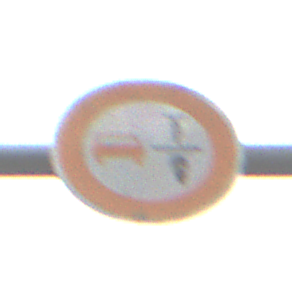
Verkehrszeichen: VerbotUeberholenEinspurigeFahrzeuge
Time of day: Midday
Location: Outdoor (Nature)
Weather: Overcast
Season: NotSpecified
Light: Natural